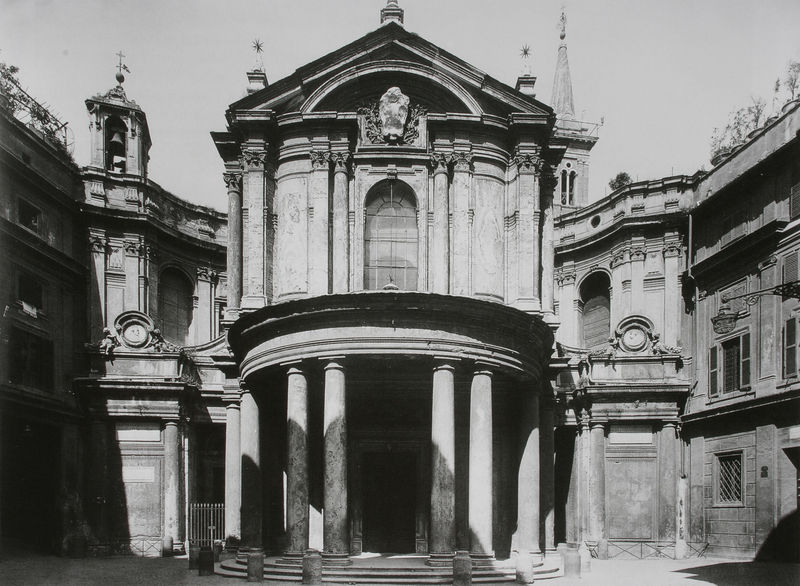
Titel: Fassade
Künstler: Pietro da Cortona
Standort: Rom
Institution: S. Maria della Pace
Schlagwörter: himmel, schatten, weiß, fenster, geschwungen, grau, lampe, laterne, licht, schwarz, säule, säulen, tür, gebäude, haus, zaun, architektur, barock, sockel, gitter, kirche, sonne, leuchte, pflanzen, front, renaissance, rund, turm, engel, balkon, wellen, bogen, fassade, italien, giebel, hof, rundbogen, treppe, treppen, kartusche, detail, symmetrie, ornamente, uhr, stufen, tor, pfosten, foto, fotografie, photographie, eingang, innenhof, glockenturm, kreuz, türme, palast, stern, rundfenster, schwarz-weiß, kapitelle, kathedrale, rom, photo, halbrund, fries, portal, wappen, glocke, portikus, florenz, frontansicht, löwe, konvex, wellenförmig, fotographie, sakral, bau, glocken, lisenen, dreigeschossig, inschriften, poller, rundbogenfenster, ordnung, segmentgiebel, rundbau, sakralarchitektur, medaillons, dachgarten, verona, italienisch, tafeln, katholisch, stauten, sprenggiebel, phto, überbelichtet, glockentürmchen, dtufen, eignangsportikus, santa maria della pace, wappenkartusche, schwarweiß, säulenportal, barockkirche, krointhisch, verone